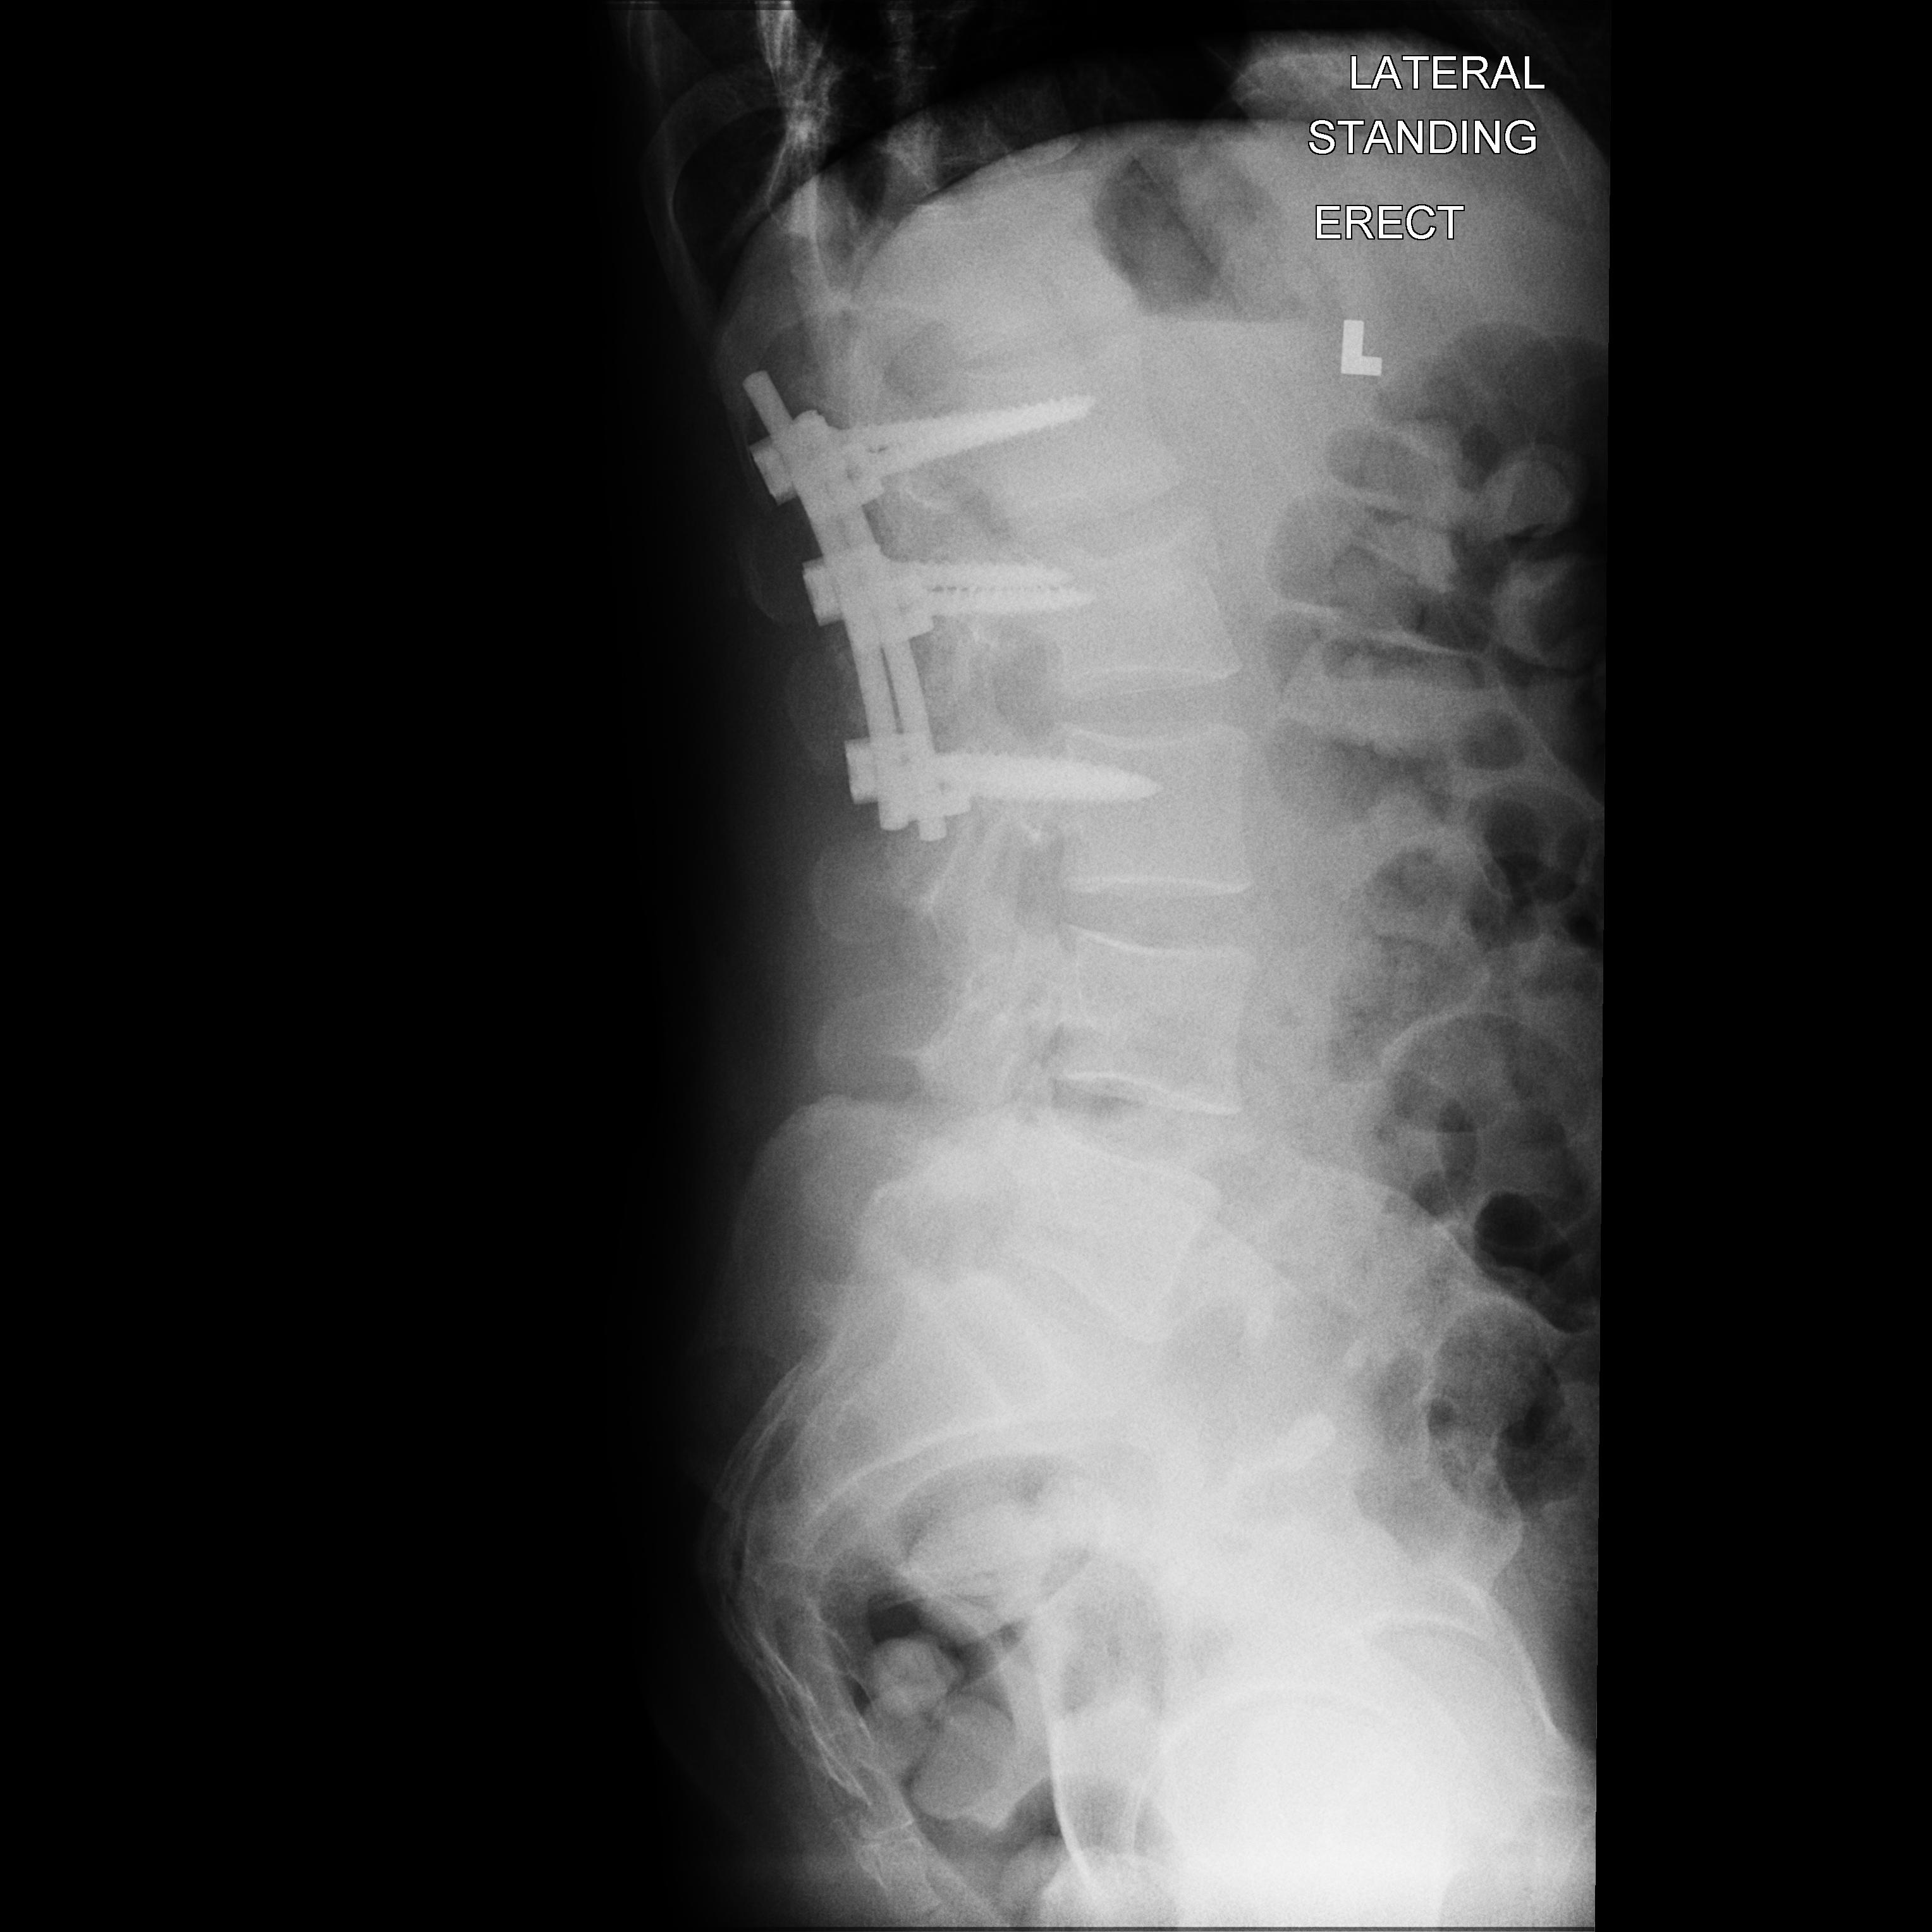
View: LATERAL
Implant manufacturer: rti